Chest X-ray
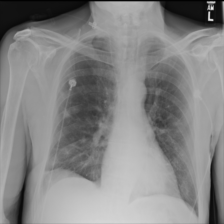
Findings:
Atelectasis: negative
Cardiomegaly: negative
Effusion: negative
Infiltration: negative
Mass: negative
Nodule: negative
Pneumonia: negative
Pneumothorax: negative
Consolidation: negative
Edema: negative
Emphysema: negative
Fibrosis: negative
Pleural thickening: negative
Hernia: negative